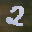
Label: 2